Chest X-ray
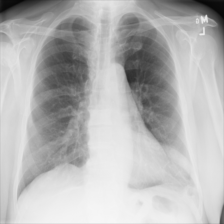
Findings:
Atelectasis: negative
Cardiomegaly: negative
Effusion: positive
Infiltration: negative
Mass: negative
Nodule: negative
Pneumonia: negative
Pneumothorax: negative
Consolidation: negative
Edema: negative
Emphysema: negative
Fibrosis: negative
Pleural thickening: negative
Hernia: negative